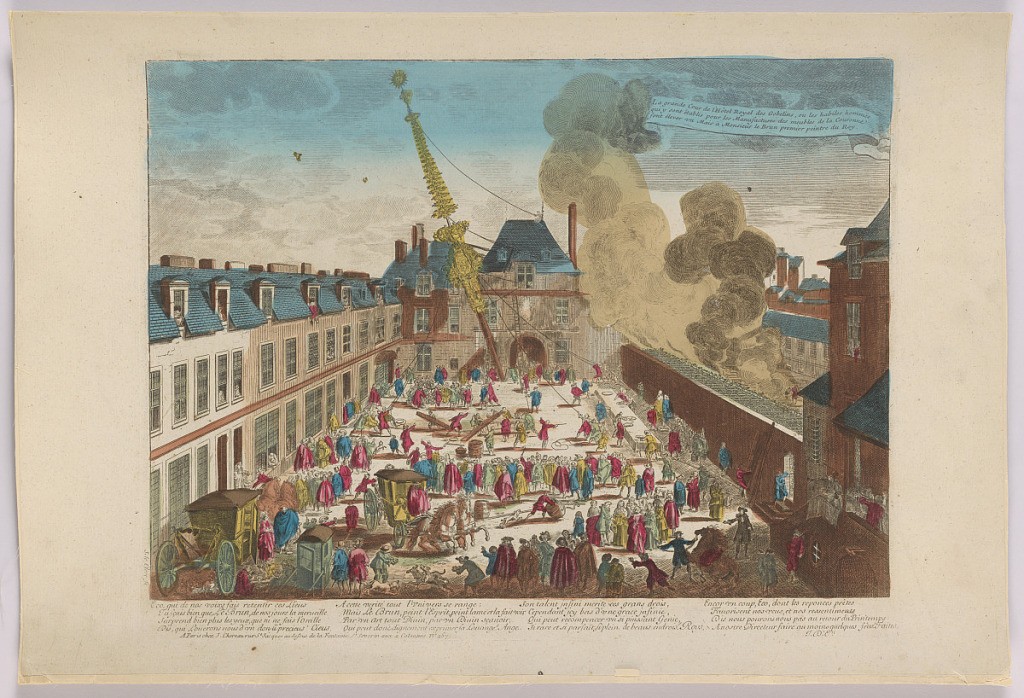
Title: Peep-Show Print
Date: mid-18th century
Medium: Engraving and brush and wash on paper
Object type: Print
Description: Peep-show print